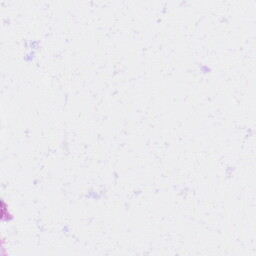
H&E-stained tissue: Liver